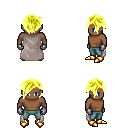
a pixel art fantasy rpg character, male body template, human, dark skin, gray cape, teal pants, gold pixie cut hairstyle, metal gloves, gold boots, four views (front, back, left, right), 2x2 character sprite sheet, small pixel art, hard edges, no anti-aliasing